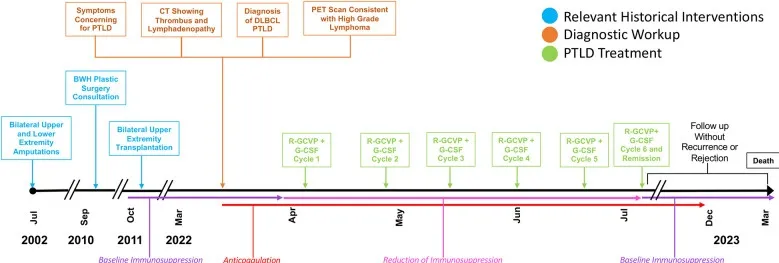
Timeline with relevant timepoints from the episode of care. PET, positron emission tomography.
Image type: chart (chart)